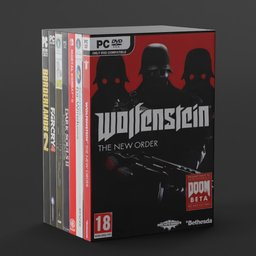
Label: decoration